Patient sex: M
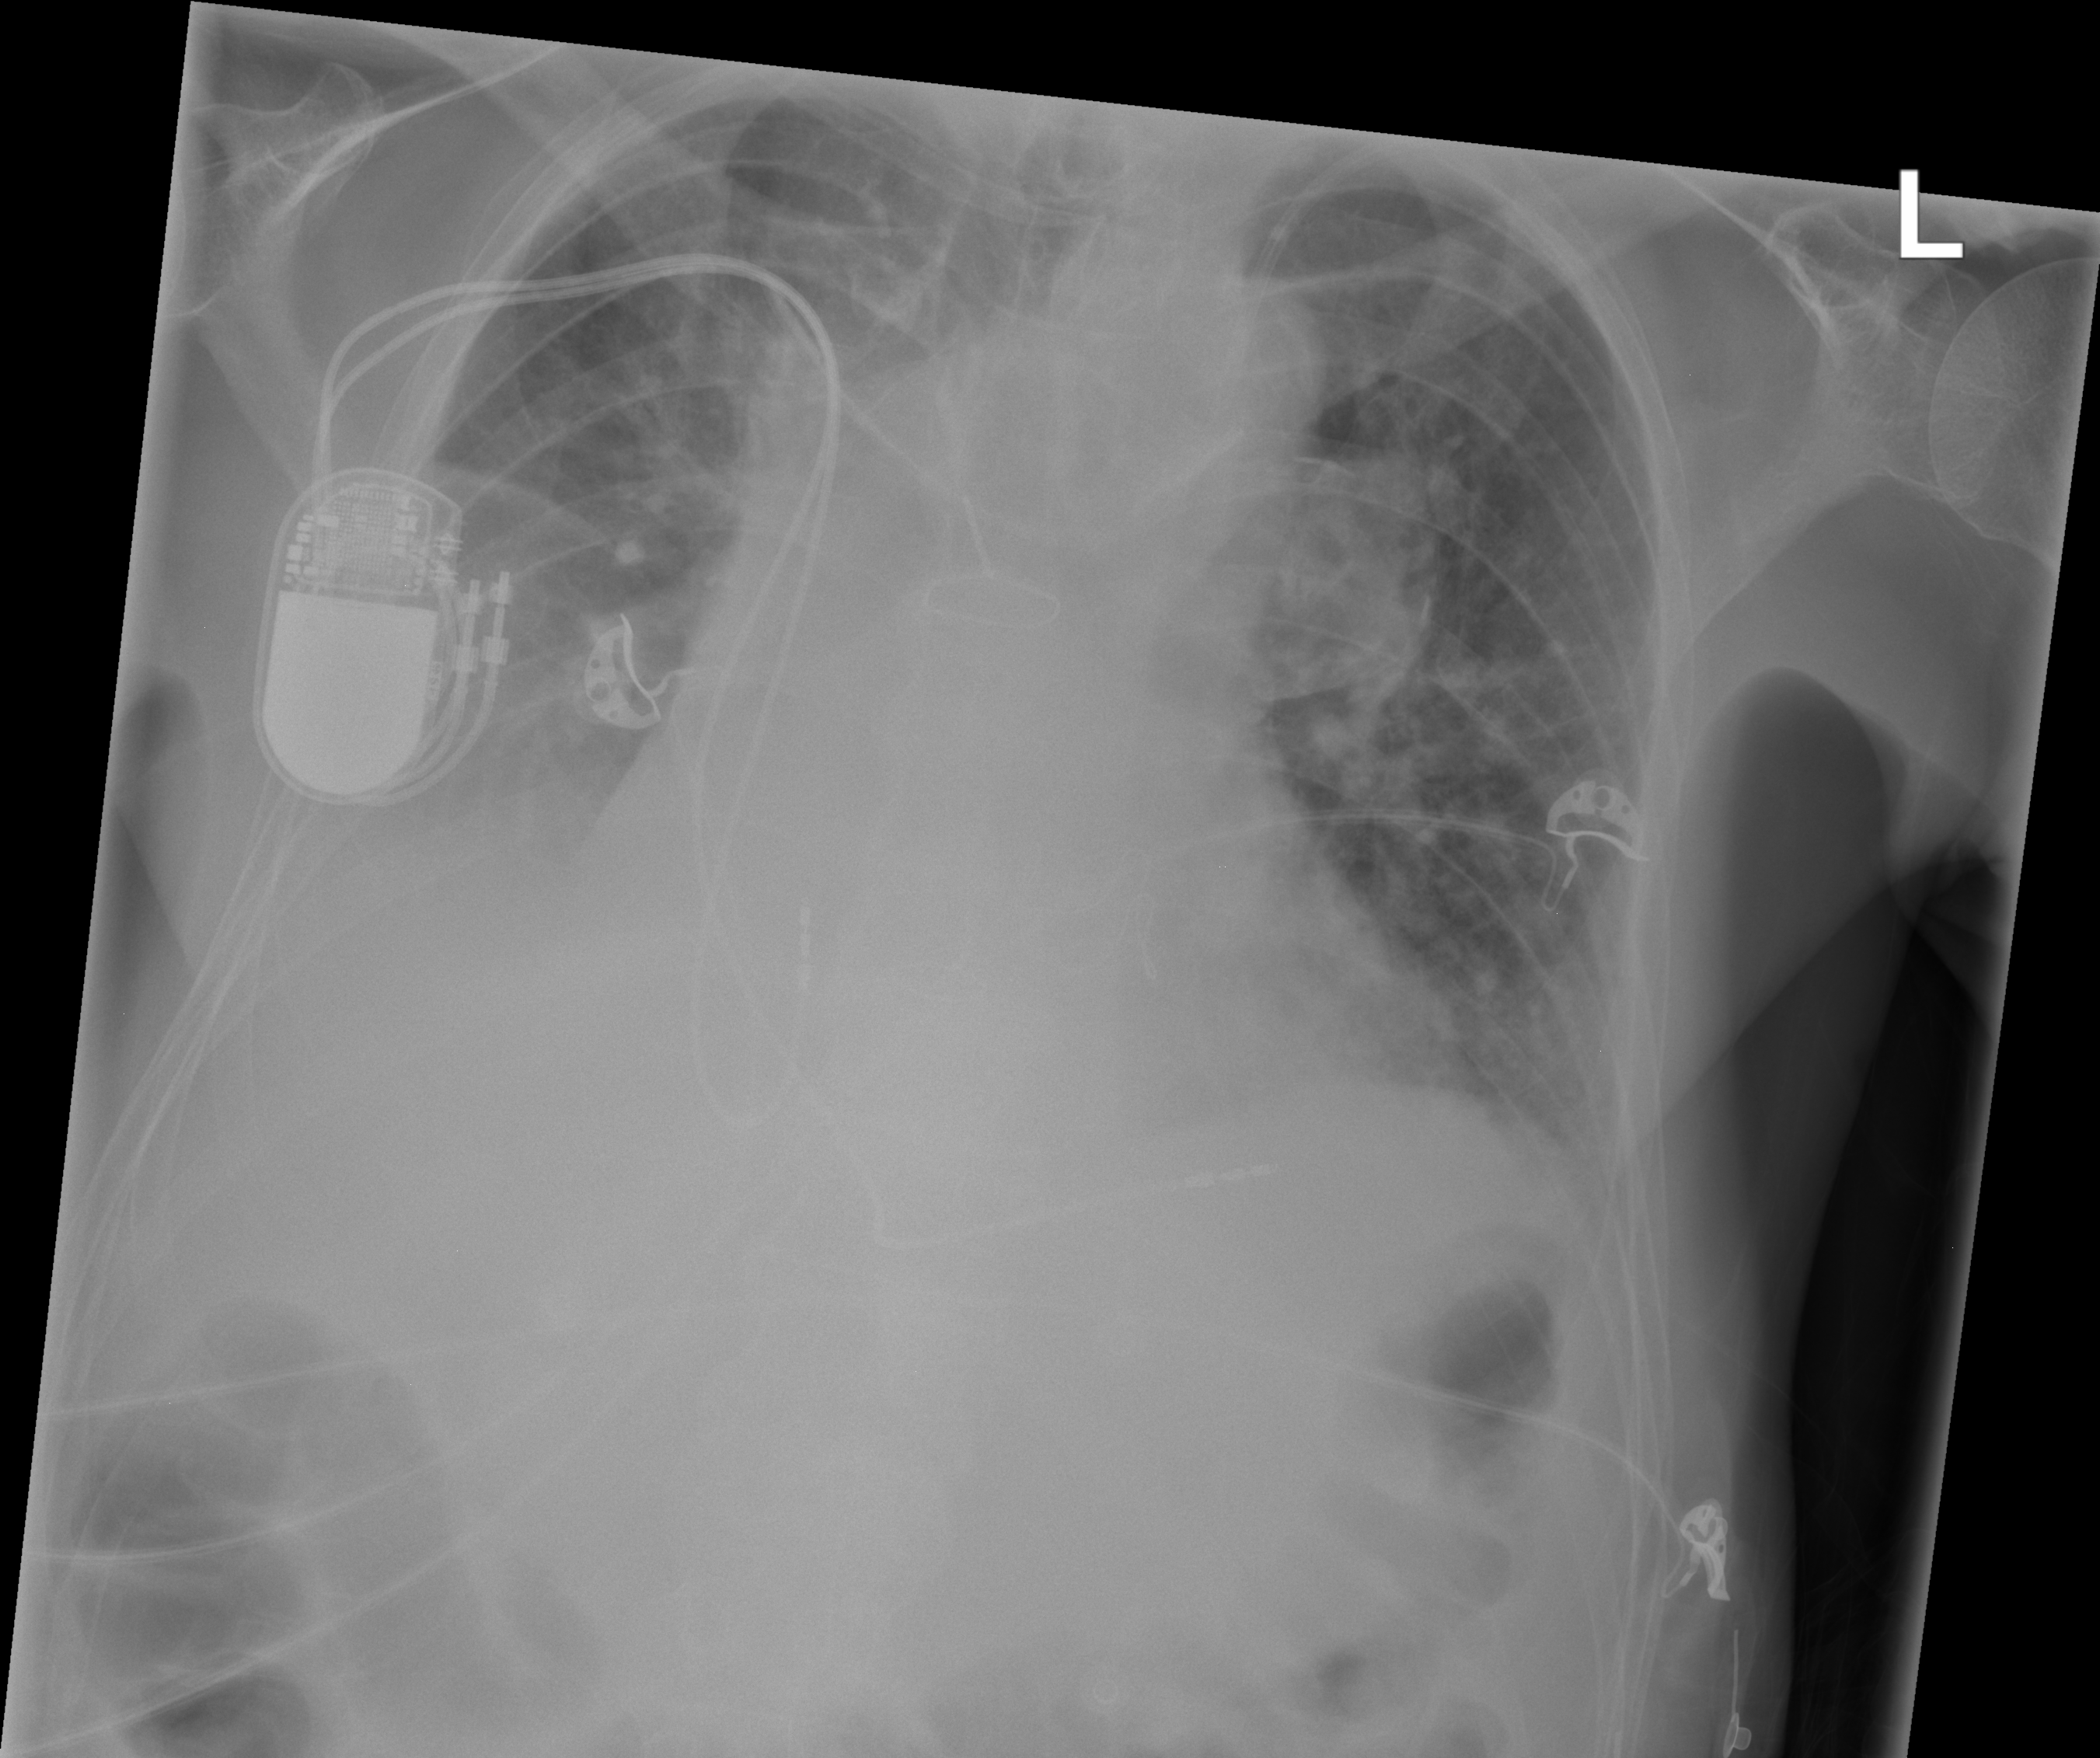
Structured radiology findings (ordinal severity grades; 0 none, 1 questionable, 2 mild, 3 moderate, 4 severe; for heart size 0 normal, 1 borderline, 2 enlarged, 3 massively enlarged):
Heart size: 2
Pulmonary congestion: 3
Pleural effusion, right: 3
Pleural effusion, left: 2
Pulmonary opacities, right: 0
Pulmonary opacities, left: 0
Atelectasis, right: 3
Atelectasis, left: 2